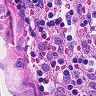
Metastatic tissue present: no